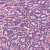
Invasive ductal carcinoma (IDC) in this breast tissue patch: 1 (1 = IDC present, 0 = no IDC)